Aerial crown-view tile of a tropical tree (Barro Colorado Island, Panama), acquired 20250414:
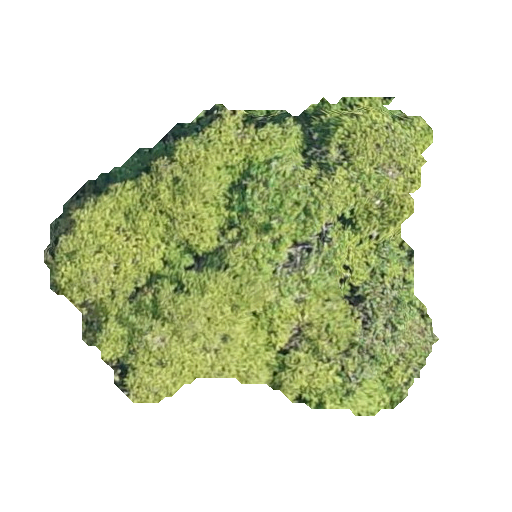
Species: Tachigali panamensis
GBIF accepted scientific name: Tachigali panamensis
Crown area: 137.448 m²